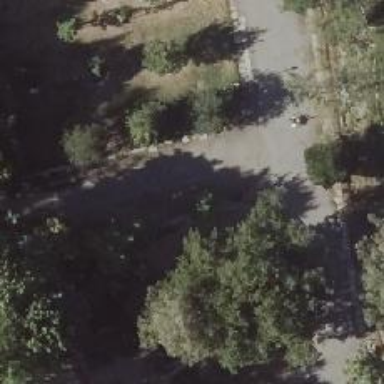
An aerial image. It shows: Park with broadleaved deciduous trees.